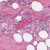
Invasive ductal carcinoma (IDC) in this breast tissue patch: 0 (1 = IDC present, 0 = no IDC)